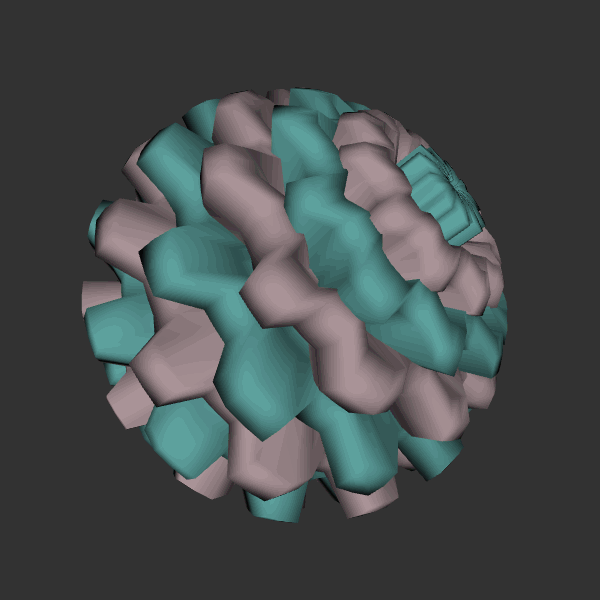
Background: dark